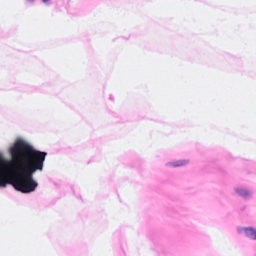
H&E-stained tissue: Breast